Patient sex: F
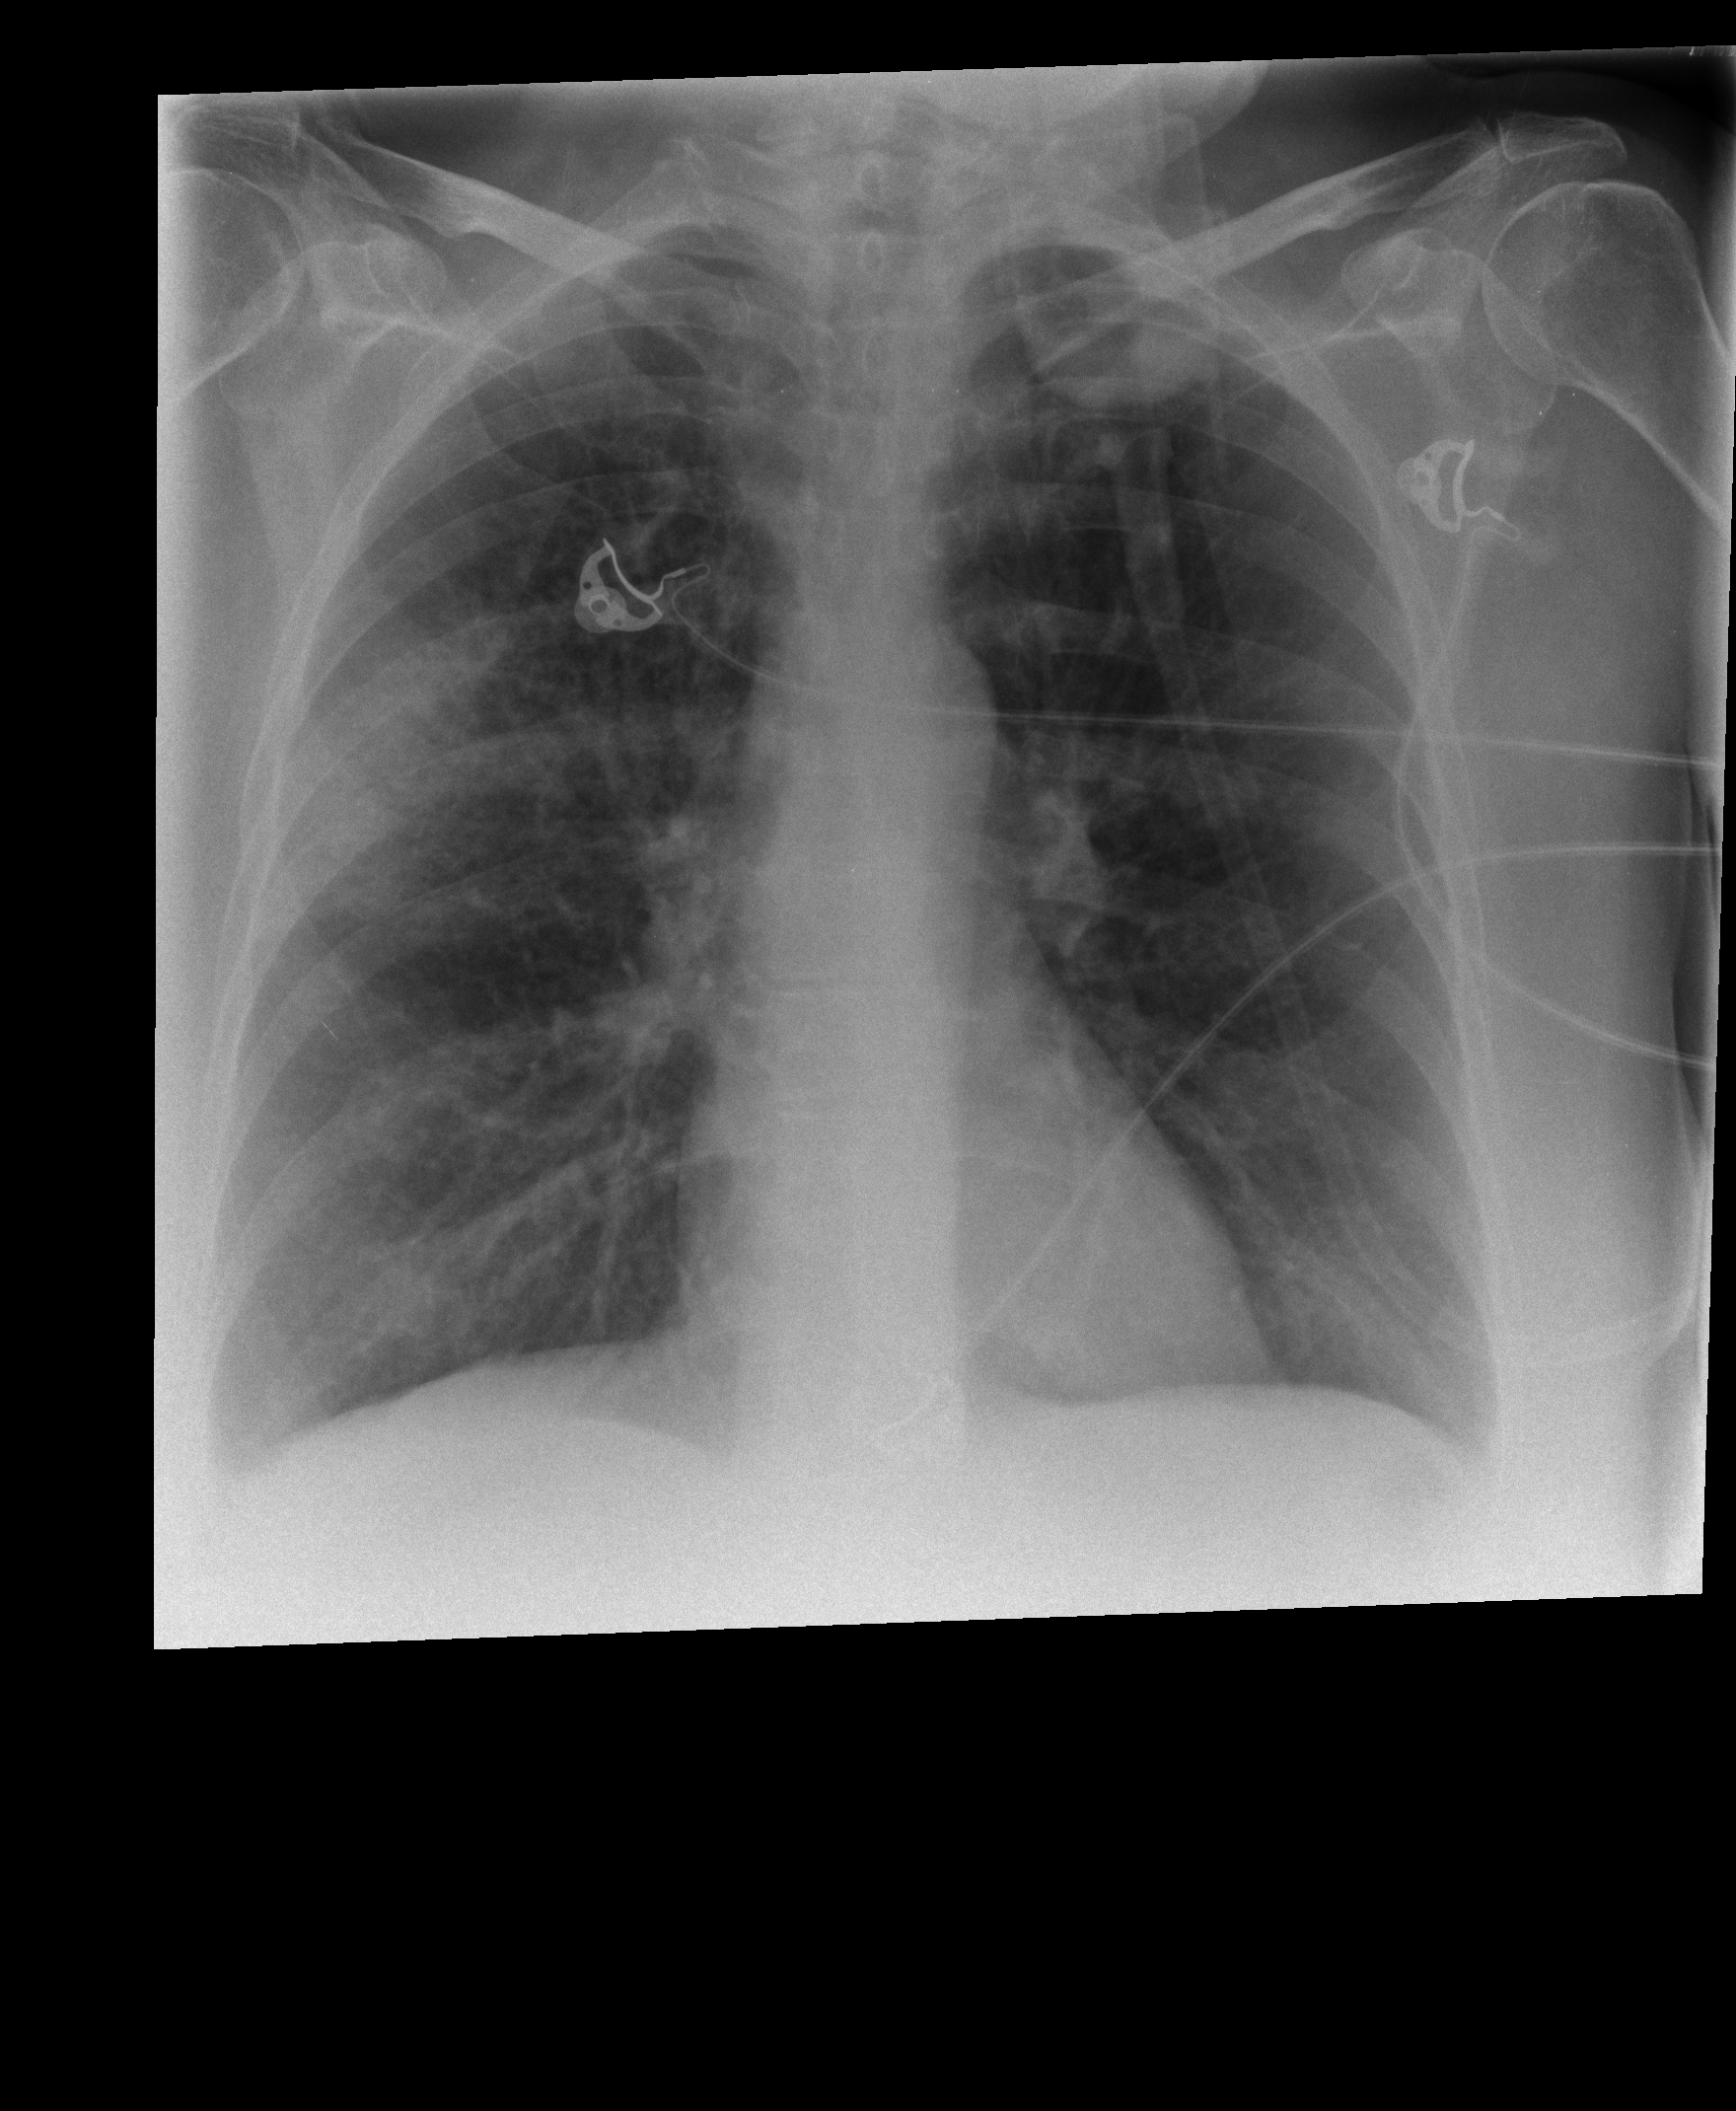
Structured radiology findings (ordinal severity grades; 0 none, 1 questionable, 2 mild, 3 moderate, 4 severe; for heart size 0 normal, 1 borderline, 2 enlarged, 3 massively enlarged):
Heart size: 0
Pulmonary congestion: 0
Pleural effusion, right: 0
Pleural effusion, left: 0
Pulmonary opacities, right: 2
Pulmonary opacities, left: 1
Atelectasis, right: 2
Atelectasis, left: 2